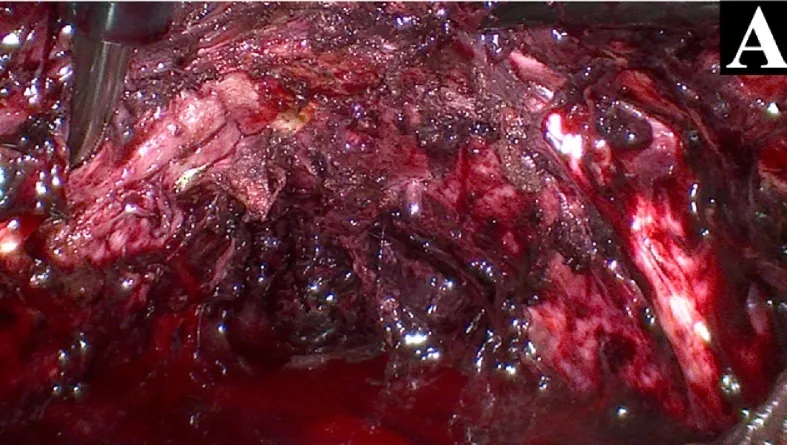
Laparoscopic views obtained after the pubic arch dissection.
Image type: medical_photograph (other_medical_photograph)